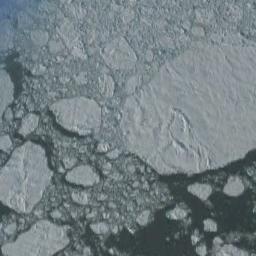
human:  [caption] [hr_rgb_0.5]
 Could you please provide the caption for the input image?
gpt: There are many ice on the light green sea .

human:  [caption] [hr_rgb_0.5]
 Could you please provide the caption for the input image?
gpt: Sea ice is surrounded by water .

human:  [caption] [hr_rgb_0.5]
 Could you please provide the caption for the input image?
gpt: A large piece of ice and the small pieces of ice surrounding it form a large piece floating on the deep blue sea and covering the sea .

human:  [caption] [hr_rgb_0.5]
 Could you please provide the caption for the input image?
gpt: A lot of sea ice of different sizes gathers together .

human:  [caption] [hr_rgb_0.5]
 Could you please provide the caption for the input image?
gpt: There are sea ice on the ice sheet .